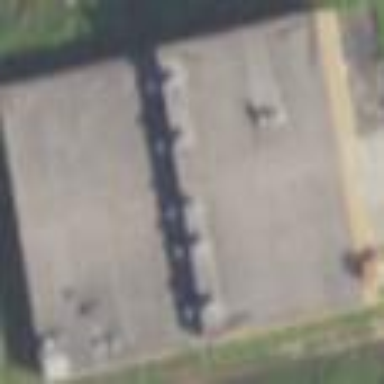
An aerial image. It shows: Industrial building.